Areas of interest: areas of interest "China Tobacco Industry Co., Ltd. Mianyang Cigarette Factory"
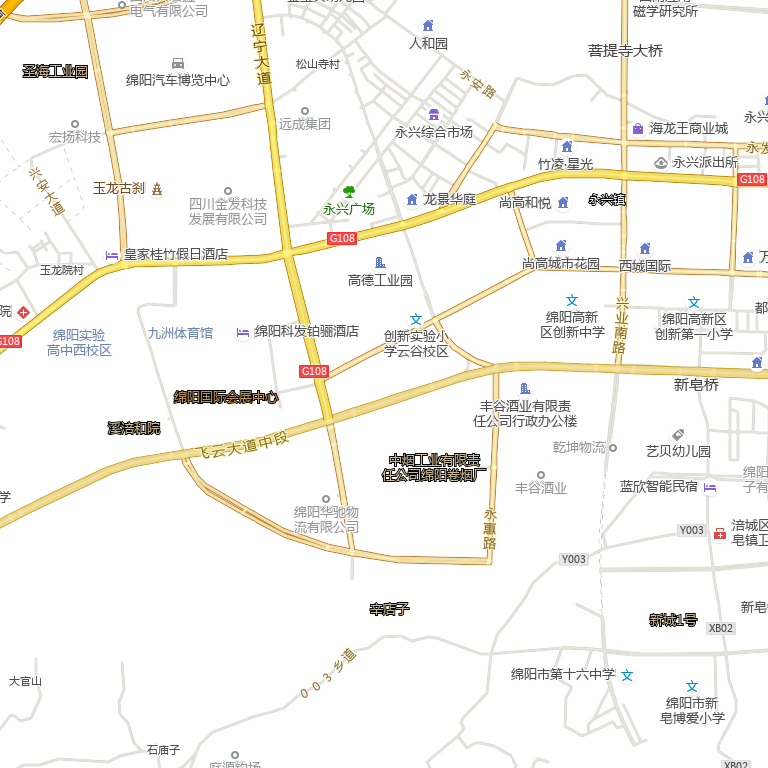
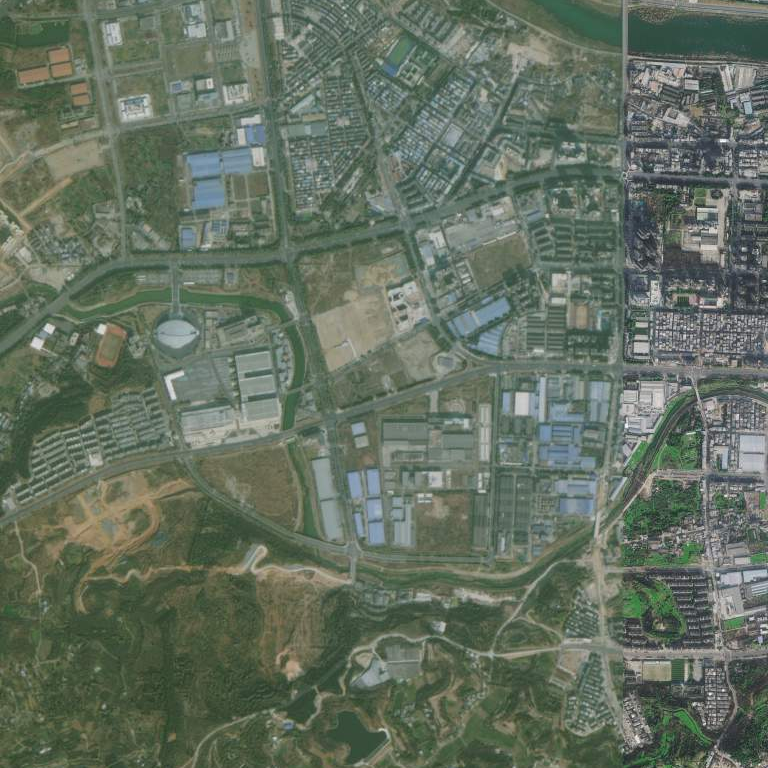